Question: I need to look my application's database file.I found this question:
<URL>
In answer he said:
> Your app will be folder inside (~ is your home directory):
~/Library/Application Support/iPhone Simulator/User/Applications/
I opened the 'Application Support' folder but there is no 'iPhone Simulator' folder inside this folder.
What should I do ? Here is the screenshot:

Edit:I am using xCode 6 and Yosemite.
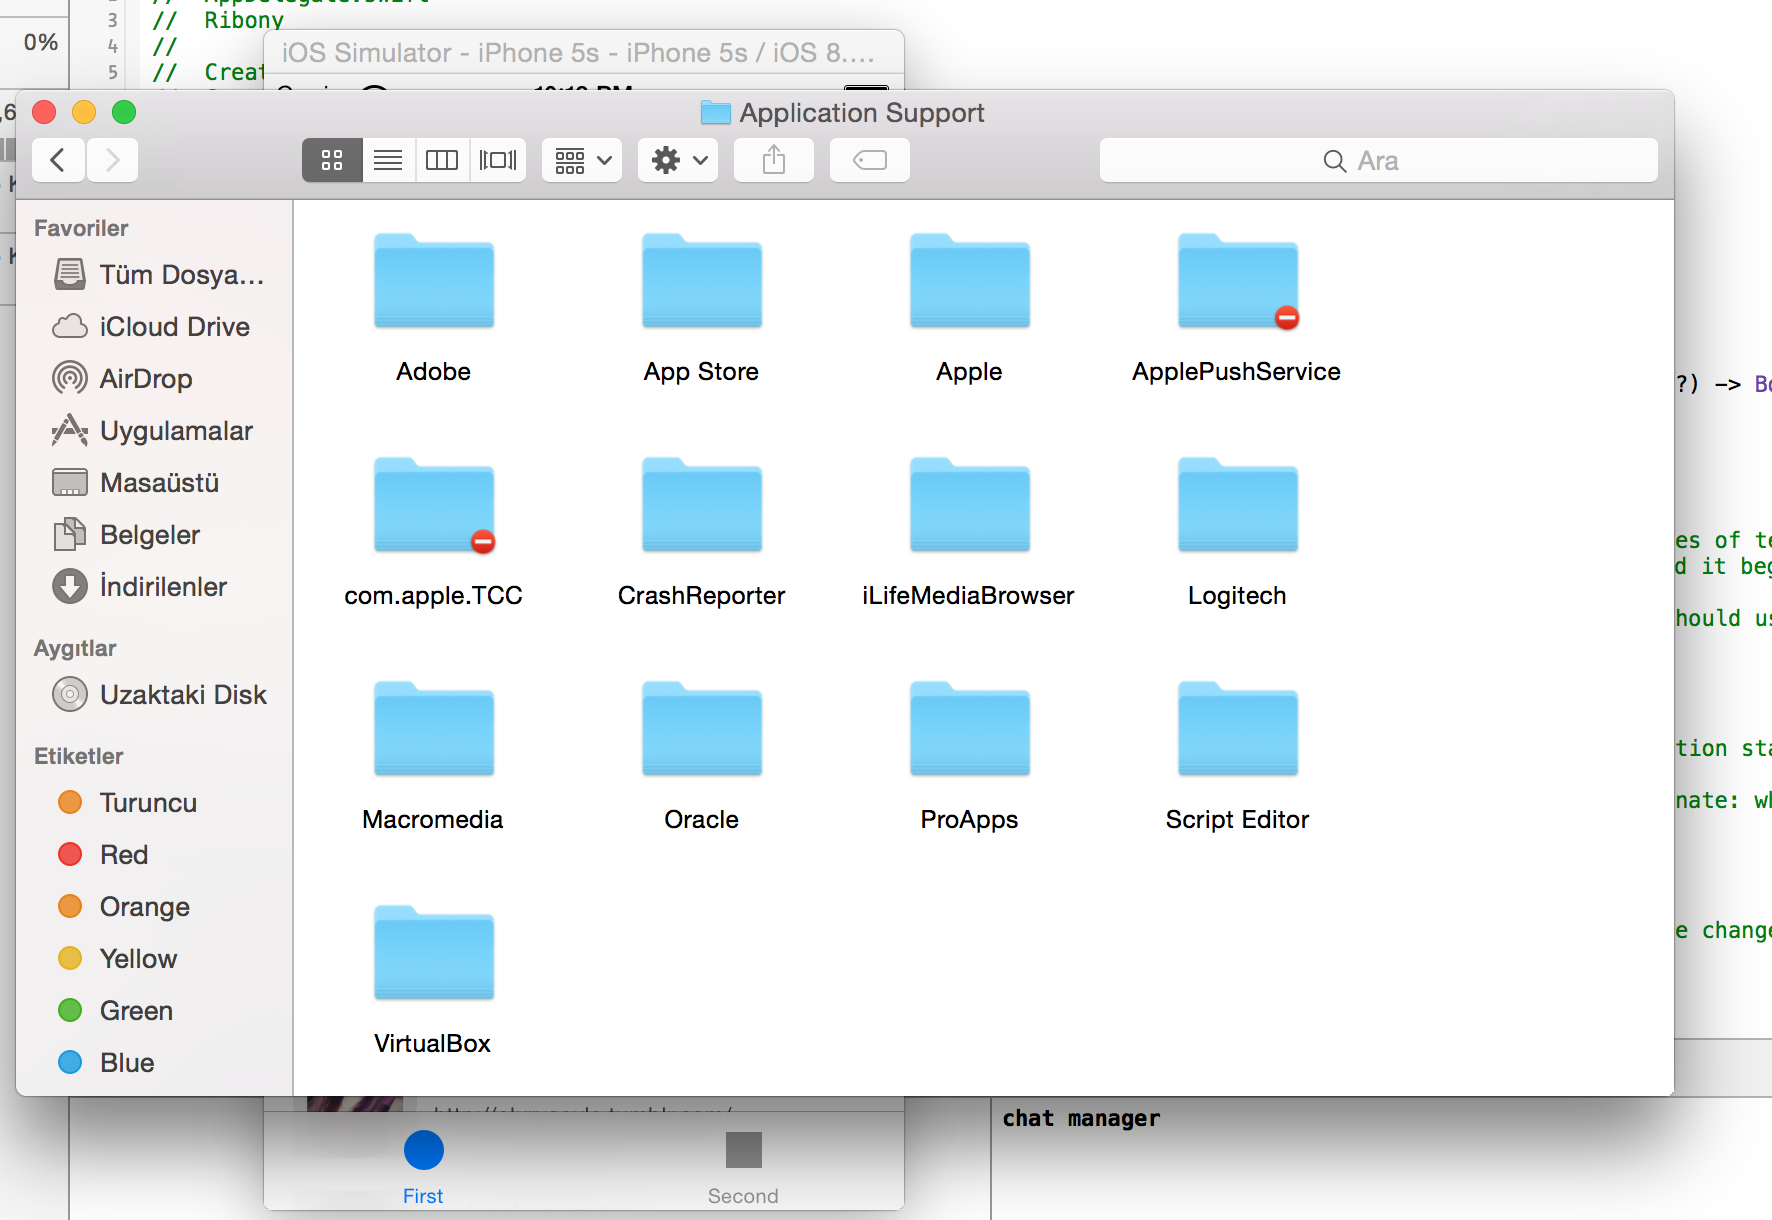
Answer: The iPhone Simulator files have moved and can be a bit of a pain to find now. Each simulated device has a folder in ~/Library/Developer/CoreSimulator/Devices. You can root around in there until you find the simulator you're looking for. I wrote a tool to help locate the sandbox for each simulated device on which you've installed an app, but it's not perfect. You can find it here: <URL>
There is also an app called SimPholders2 that may be able to help you with this problem - <URL>